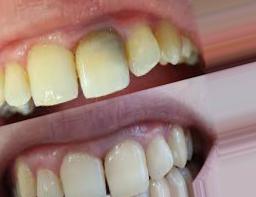
Condition: Tooth Discoloration